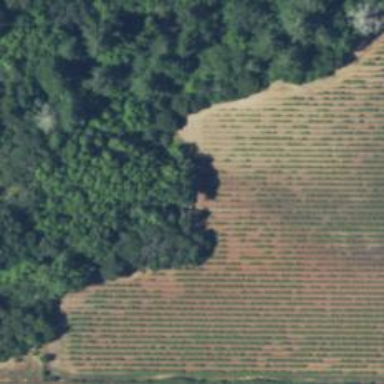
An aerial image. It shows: Vineyard growing grapes.